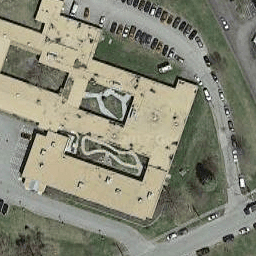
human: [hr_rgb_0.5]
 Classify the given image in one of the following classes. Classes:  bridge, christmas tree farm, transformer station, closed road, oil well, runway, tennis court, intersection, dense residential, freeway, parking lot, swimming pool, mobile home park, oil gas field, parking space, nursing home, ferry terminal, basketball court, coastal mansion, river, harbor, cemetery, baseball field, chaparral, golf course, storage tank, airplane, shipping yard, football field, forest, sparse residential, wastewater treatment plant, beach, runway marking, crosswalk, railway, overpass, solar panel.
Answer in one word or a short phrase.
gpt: nursing home